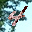
Label: 4